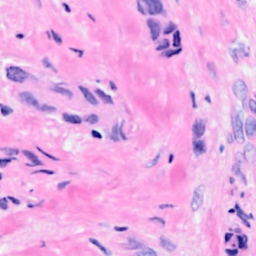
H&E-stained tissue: Breast